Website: lowes
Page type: order-returns
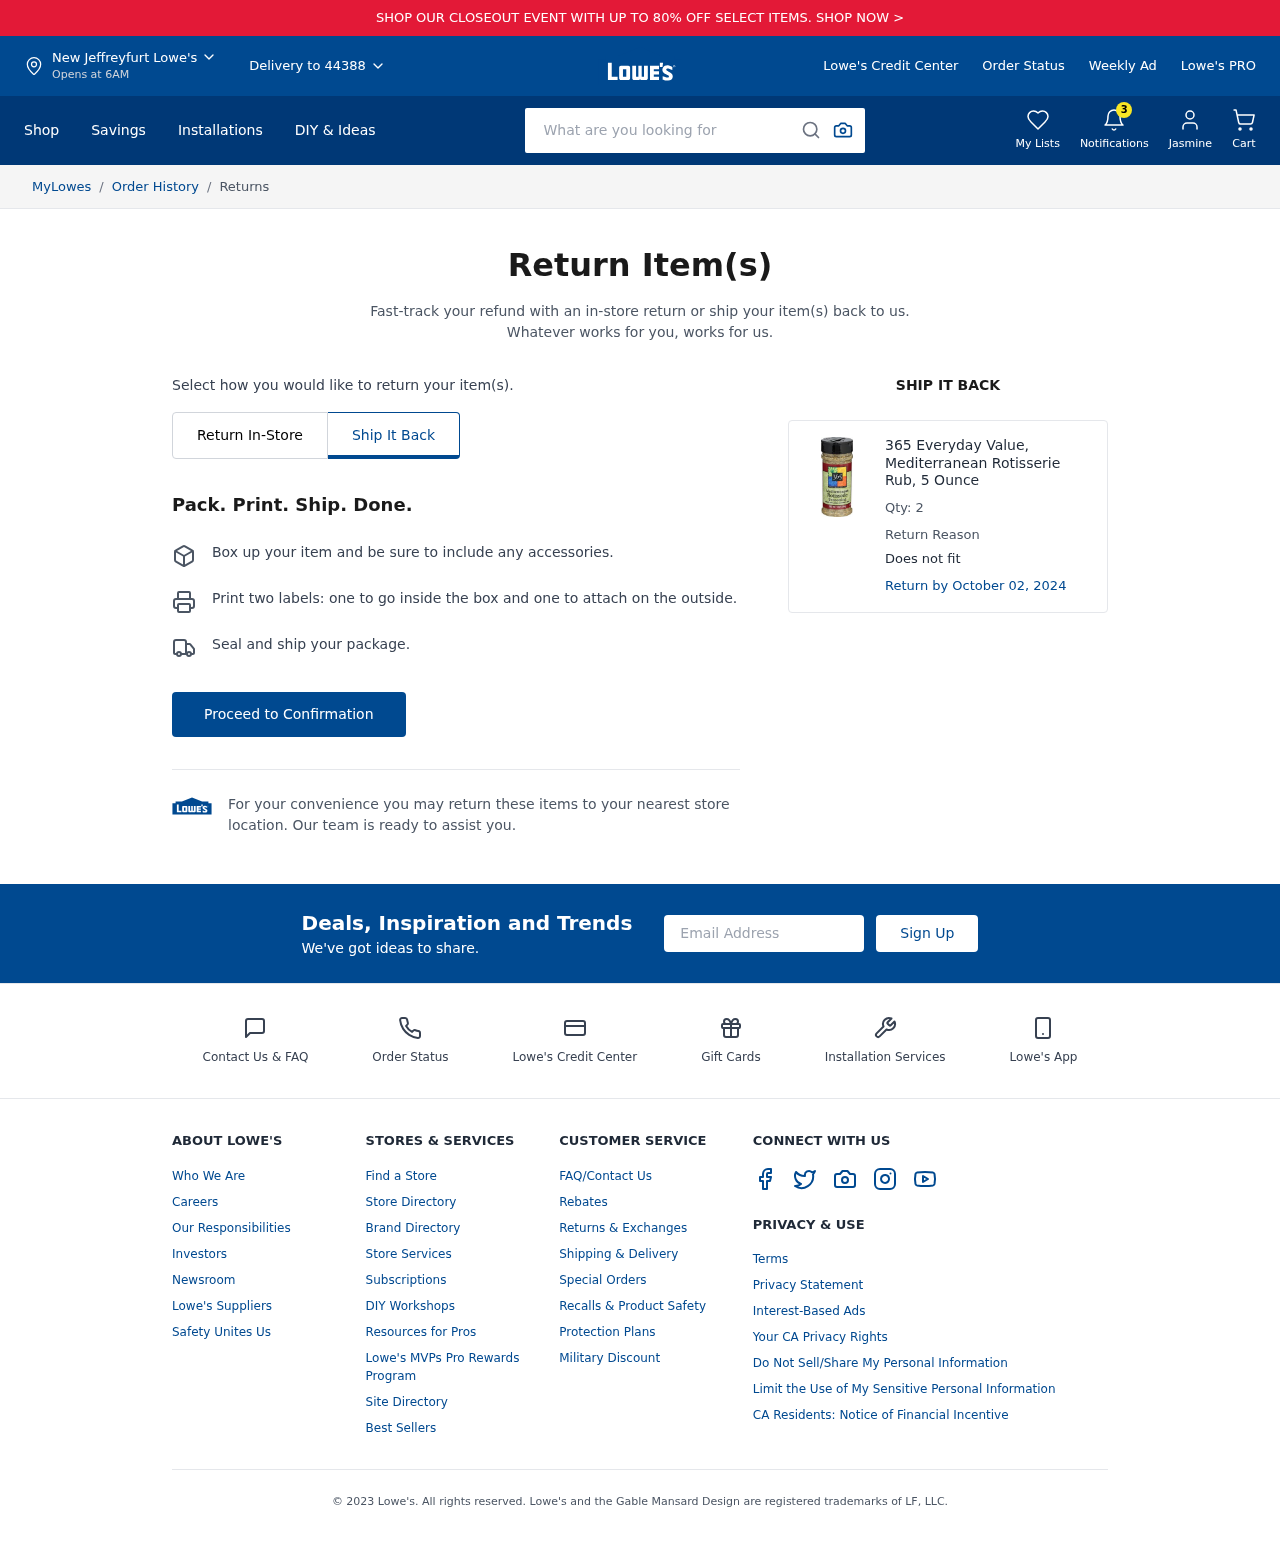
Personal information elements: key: PII_CITY
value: New Jeffreyfurt
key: PII_EMAIL
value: jasmine.navarro@hotmail.com
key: PII_FIRSTNAME
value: Jasmine
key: PII_POSTCODE
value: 44388
Product elements: key: PRODUCT1_NAME
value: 365 Everyday Value, Mediterranean Rotisserie Rub, 5 Ounce
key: PRODUCT1_QUANTITY
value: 2
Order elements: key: ORDER_RETURN_BY_DATE
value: October 02, 2024
Search elements: key: HEADER_SEARCH
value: What are you looking for
Other elements: key: NOTIFICATION_COUNT
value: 3